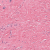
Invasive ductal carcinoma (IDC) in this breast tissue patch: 0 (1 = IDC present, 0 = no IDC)